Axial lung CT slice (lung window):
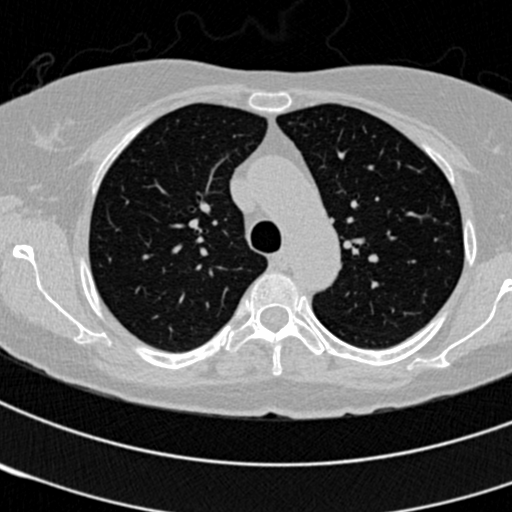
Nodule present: no